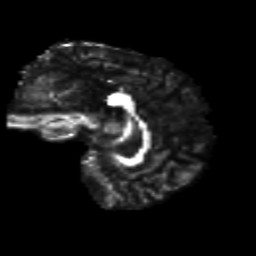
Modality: FA
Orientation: sagittal
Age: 38
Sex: female
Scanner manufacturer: siemens
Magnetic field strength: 3 T
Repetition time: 8.6 s
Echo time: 0.095 s